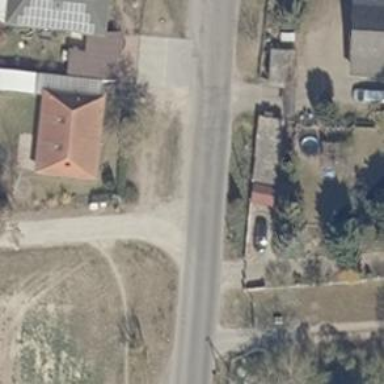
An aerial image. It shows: Residential road with asphalt surface.